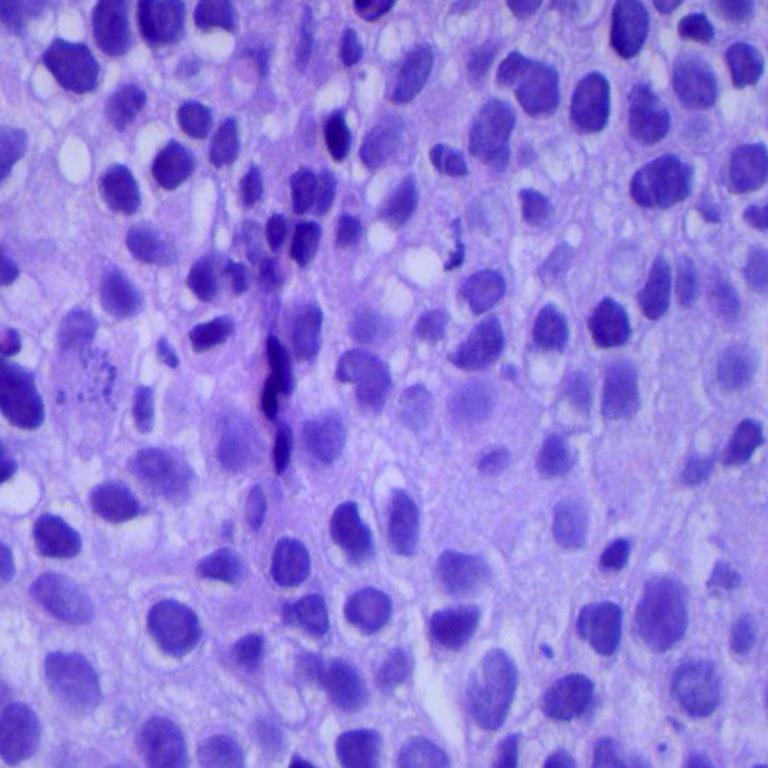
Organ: lung
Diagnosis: squamous carcinomas